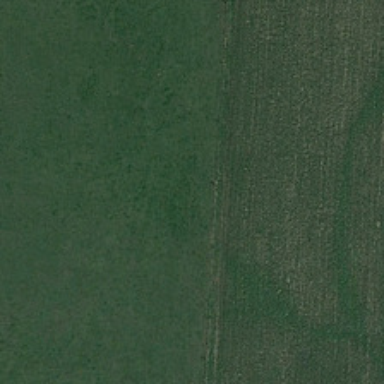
It is a large piece of green meadow .